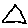
Label: triangle